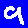
Digit: 9